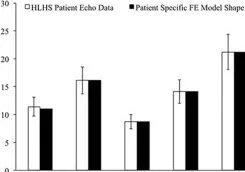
(B) Comparison of model shape and ventricular filling between reference FE model of healthy fetal left ventricle (LV) model (white bars) and patient-specific LV model (black bars).
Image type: pathology (masson_trichrome)